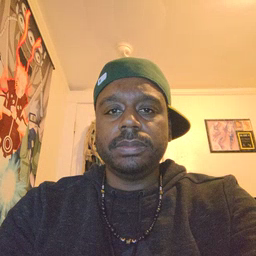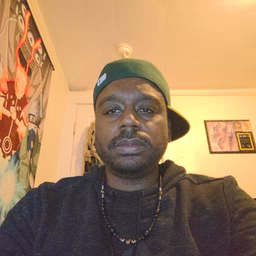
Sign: go